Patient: sex M, age 47
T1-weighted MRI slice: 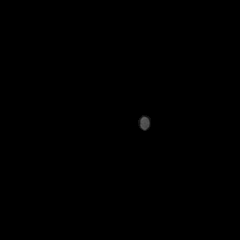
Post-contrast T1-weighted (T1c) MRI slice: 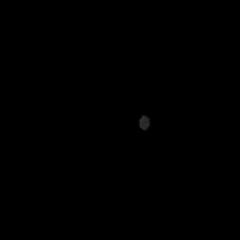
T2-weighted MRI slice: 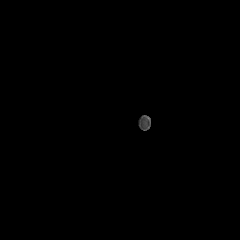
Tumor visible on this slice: no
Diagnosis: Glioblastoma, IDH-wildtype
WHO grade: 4